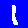
Digit: 1